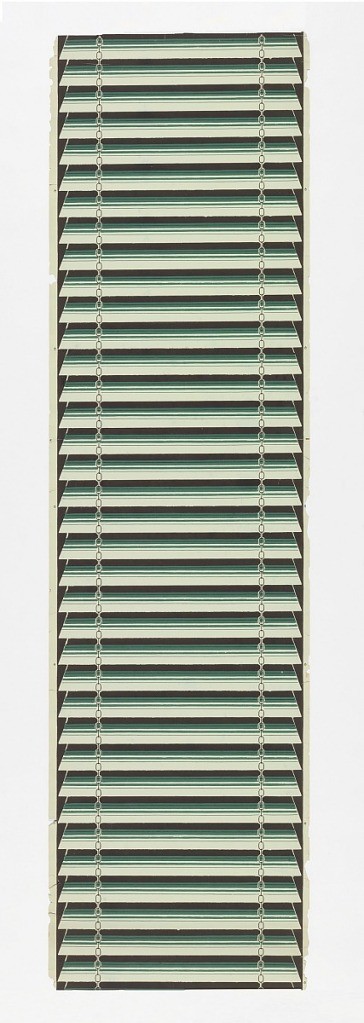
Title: Sidewall
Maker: Dufour et Leroy
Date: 1860
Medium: Block printed on continuous paper
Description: Venetian blinds, printed in shades of green and black. A single chain runs down either side.